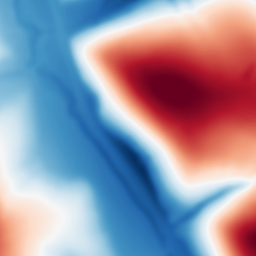
Category: multiscale
Decomposition family: dog
Decomposition parameters: sigma_low: 3
sigma_high: 100
Upsampling method: cubic_catmull_rom
Upsampling parameters: scale: 4
Upsampling scale: 4